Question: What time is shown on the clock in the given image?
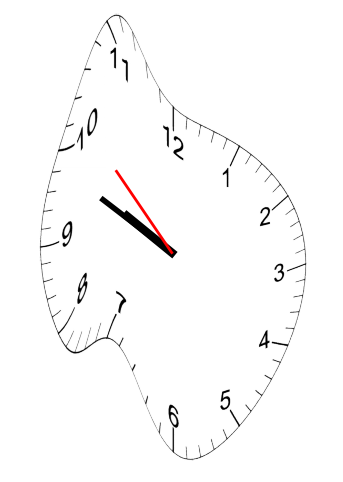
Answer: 09:48:52